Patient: sex M, age 85
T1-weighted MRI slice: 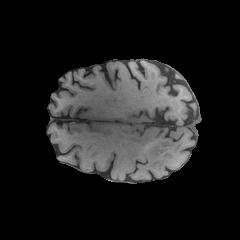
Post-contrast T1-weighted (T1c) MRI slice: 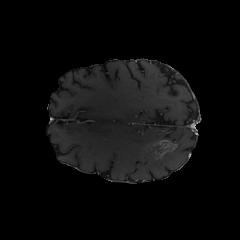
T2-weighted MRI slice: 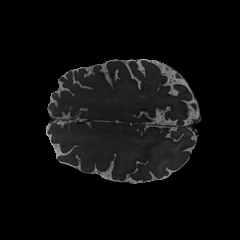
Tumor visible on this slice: yes
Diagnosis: Glioblastoma, IDH-wildtype
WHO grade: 4